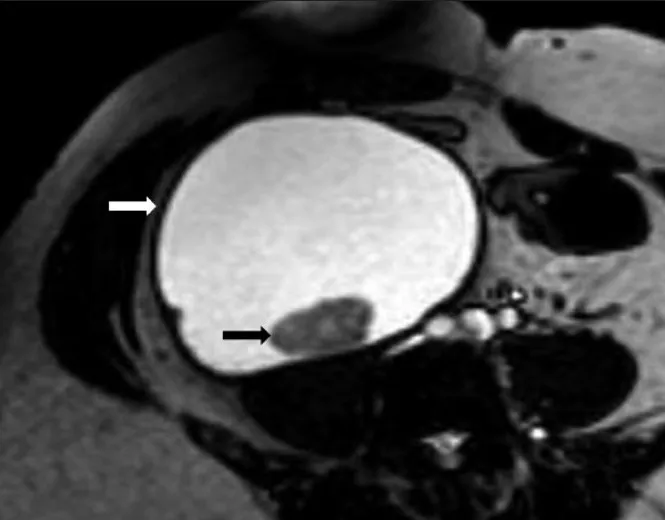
Axial, steady-state, free-precession MRI image shows a hyperintense lesion (white arrow) with a hypointense area within (black arrow). The lesion is predominantly hypointense on T1W and hyperintense on T2W images, indicating a cystic lesion containing debris.
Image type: radiology (mri)